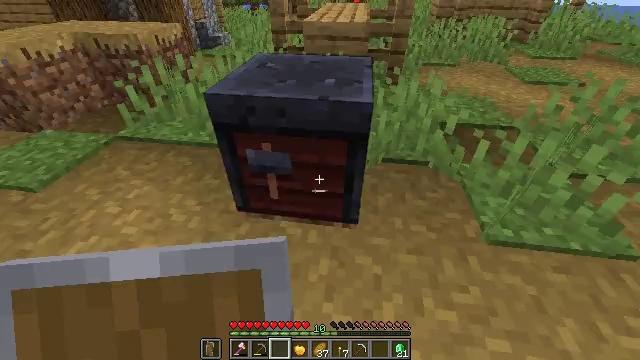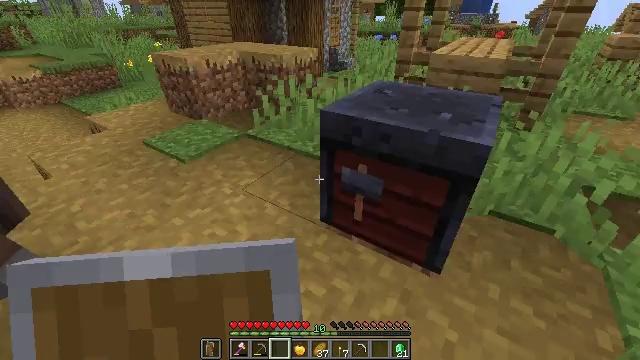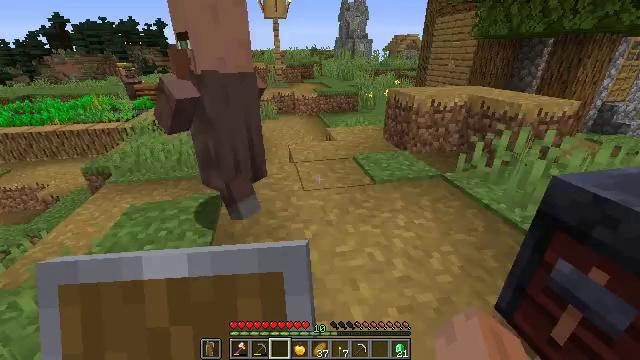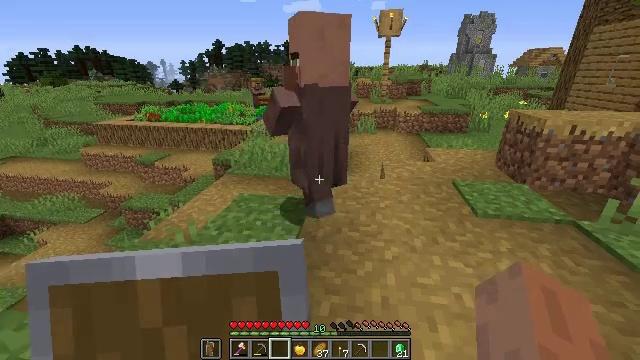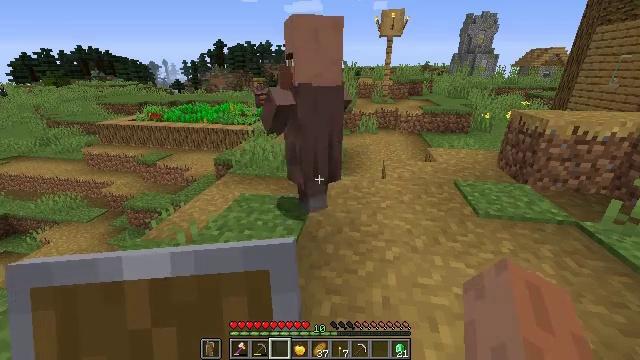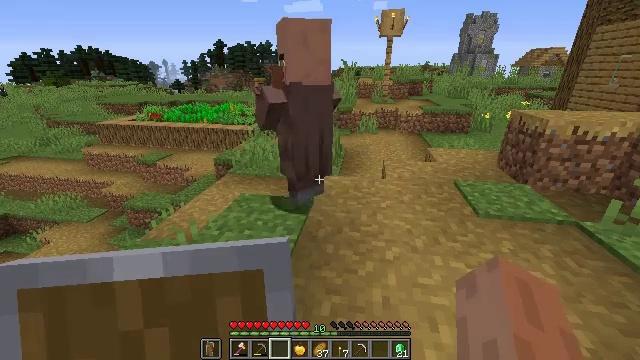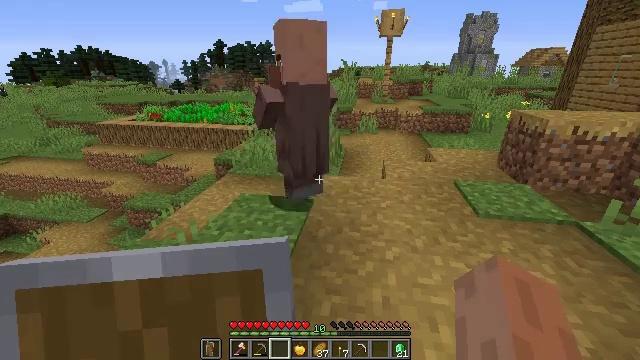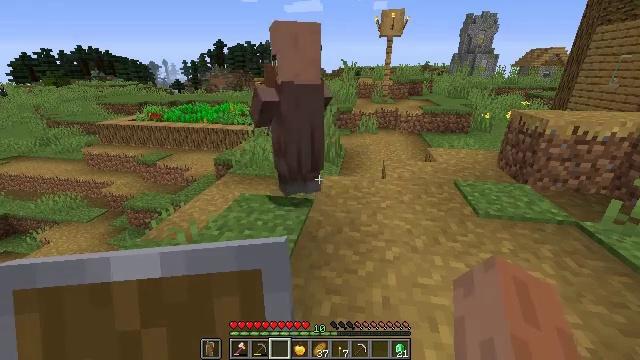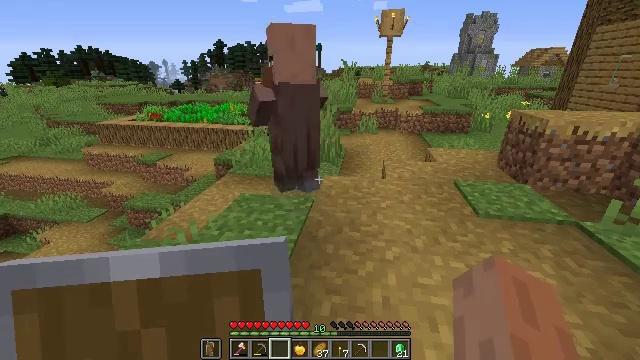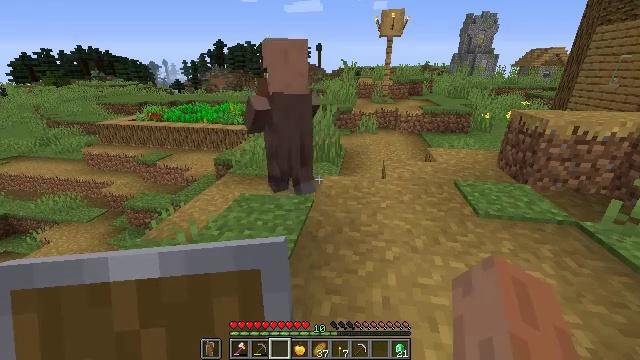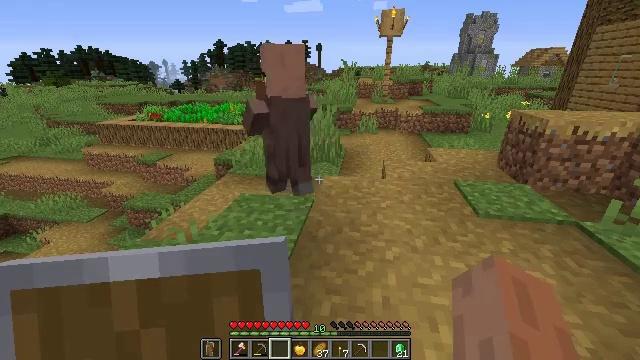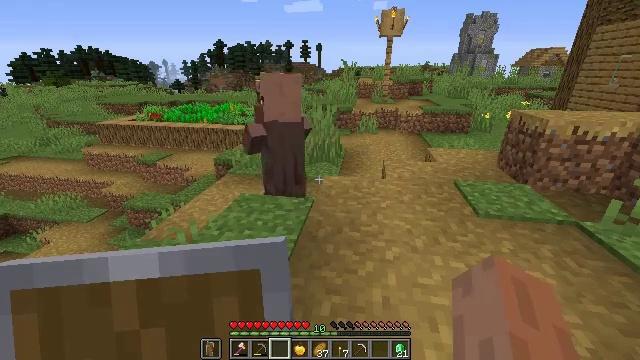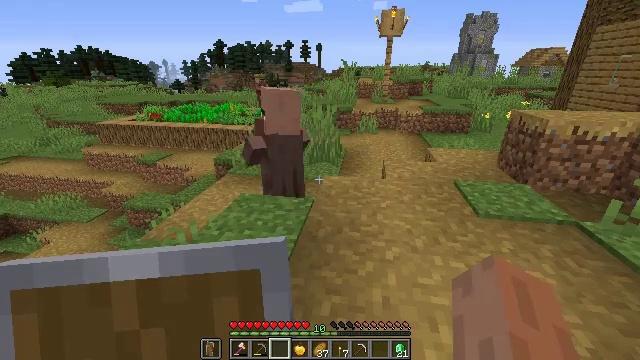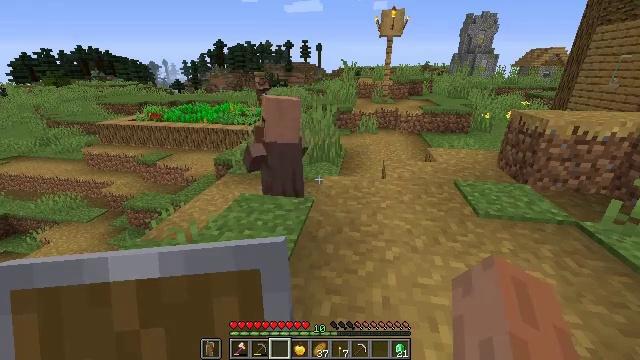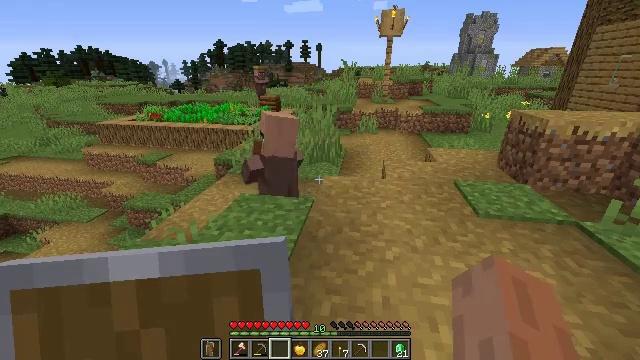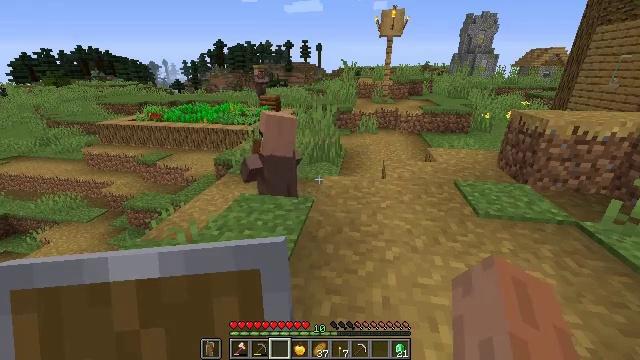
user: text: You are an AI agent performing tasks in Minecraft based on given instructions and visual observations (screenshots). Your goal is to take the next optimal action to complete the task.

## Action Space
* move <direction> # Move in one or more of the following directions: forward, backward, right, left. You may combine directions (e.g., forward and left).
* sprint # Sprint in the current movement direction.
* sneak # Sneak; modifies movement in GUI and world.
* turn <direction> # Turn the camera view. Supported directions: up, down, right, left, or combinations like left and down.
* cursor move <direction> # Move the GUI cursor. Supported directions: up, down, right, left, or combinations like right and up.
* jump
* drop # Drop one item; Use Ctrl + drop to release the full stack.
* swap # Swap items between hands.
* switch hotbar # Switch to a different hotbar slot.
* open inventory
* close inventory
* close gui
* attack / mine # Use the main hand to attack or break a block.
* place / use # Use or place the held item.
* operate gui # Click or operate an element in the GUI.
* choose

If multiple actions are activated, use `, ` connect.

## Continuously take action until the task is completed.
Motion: motion action
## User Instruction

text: Retrieve the smithing table you placed.
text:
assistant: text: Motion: turn left and up
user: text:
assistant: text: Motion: turn left and up
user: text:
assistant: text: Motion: turn left and up
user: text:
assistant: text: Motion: no_op
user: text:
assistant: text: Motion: no_op
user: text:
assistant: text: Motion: no_op
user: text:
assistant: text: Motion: no_op
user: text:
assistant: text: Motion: no_op
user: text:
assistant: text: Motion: no_op
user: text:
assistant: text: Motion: no_op
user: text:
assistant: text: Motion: no_op
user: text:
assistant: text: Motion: no_op
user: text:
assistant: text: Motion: no_op
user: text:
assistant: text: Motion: no_op
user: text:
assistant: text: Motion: no_op
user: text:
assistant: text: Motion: no_op
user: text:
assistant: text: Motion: no_op
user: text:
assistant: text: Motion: no_op
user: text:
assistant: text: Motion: no_op
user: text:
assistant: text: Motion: no_op
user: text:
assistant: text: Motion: no_op
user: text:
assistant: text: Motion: no_op
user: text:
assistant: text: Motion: no_op
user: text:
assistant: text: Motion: no_op
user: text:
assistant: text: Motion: no_op
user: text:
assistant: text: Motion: no_op
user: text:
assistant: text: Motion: no_op
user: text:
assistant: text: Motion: no_op
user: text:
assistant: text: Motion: no_op
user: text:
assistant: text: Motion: no_op